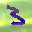
Label: 3